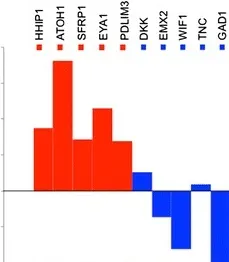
Molecular characterization of MB1 and MB2. Histograms showing mRNA levels of the indicated genes in MB1.
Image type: chart (chart)